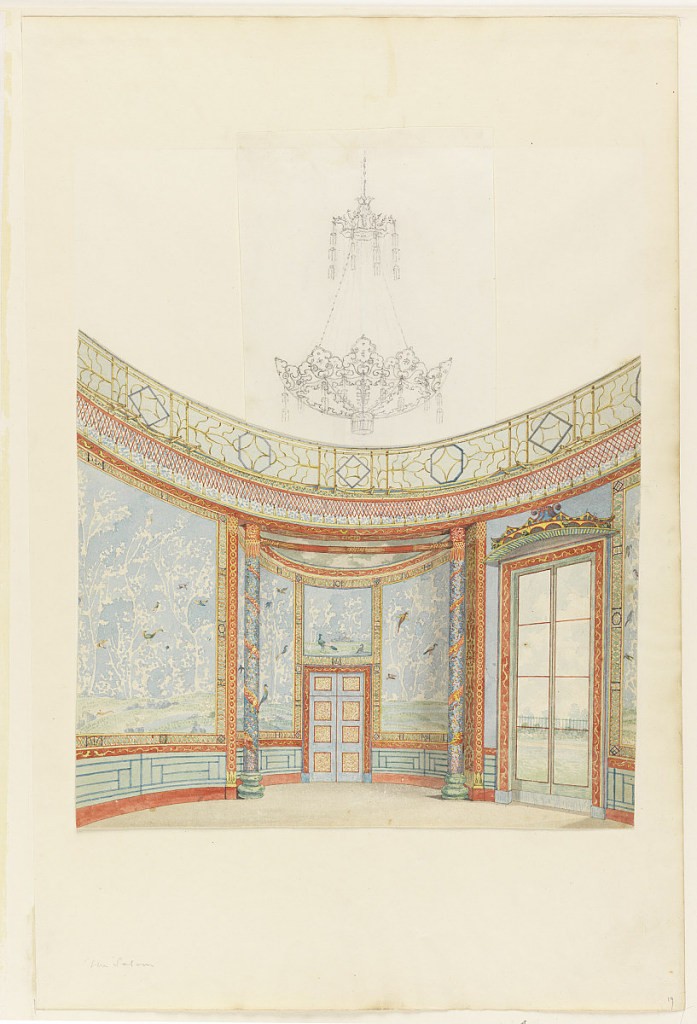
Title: Design for the Decoration of the Saloon, Royal Pavillion, Brighton
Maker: Frederick Crace, English, 1779–1859
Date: ca. 1815
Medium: Brush and watercolor, graphite on multiple sheets white wove paper
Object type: Drawing
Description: (a): Design of a section of south end of the circular room, showing the coved semicircular recess with doors. Window at right. The walls are hung with large panels of Chinese wallpaper of flowers and collaged birds, the base and mouldings are painted, as well as the columns at the entrance to the recess.

(b): Rendering of the Salon as it looked in 1802, with the hand-painted Chinese wallpaper and painted strip still in place as well as the painted fretwork on the ceiling, but without draperies at the windows.   A design for a new chandelier in the Chinese style is sketched in with pencil.

Original album associated with this collection still exists.  See 1948-40-1 accessory.